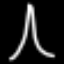
Label: The Eiffel Tower